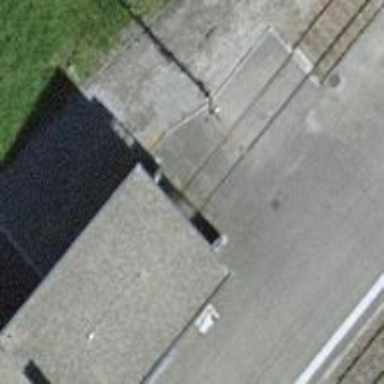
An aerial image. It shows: Railway yard in service.